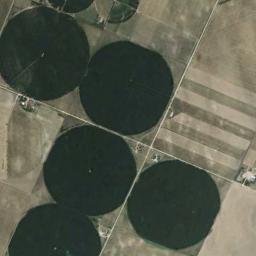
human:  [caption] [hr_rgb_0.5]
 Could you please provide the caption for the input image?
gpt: Some green circle farmland are in the bare land .

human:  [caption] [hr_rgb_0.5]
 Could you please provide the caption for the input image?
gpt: Several dark green circular farmlands are surrounded by some rectangular farmlands .

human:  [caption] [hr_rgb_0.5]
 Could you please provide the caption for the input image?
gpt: Round green fields are the same size .

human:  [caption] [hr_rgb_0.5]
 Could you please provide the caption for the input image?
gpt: Five neatly arranged circular green fields .

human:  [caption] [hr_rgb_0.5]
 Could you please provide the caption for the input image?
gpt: There are five green circular farmlands of the same size .